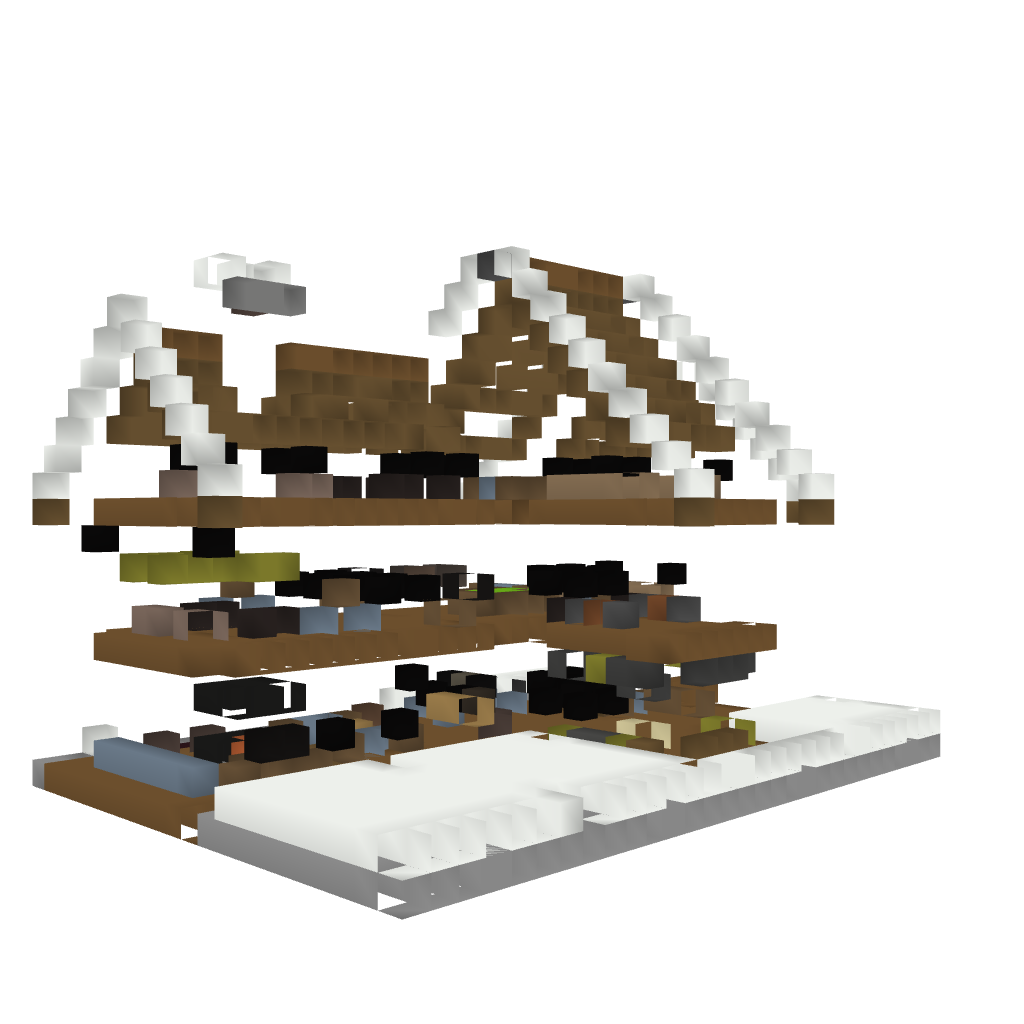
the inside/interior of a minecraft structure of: Wood Cottage